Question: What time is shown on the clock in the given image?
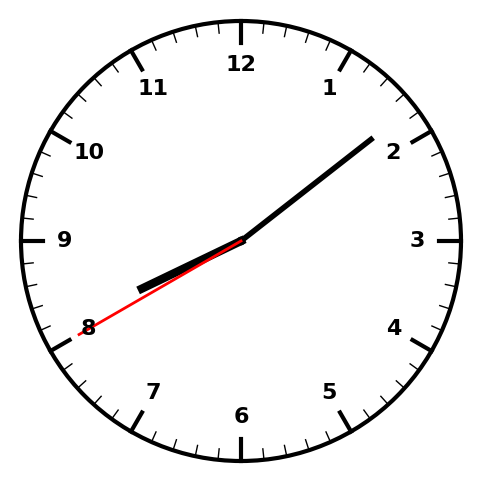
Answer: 08:08:40